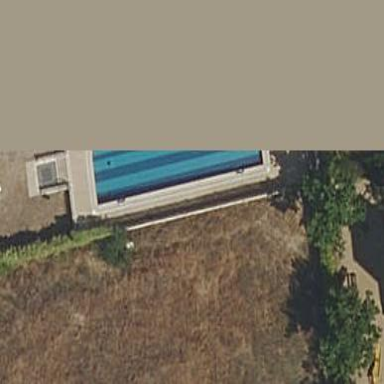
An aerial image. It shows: Swimming pool located in leisure land.